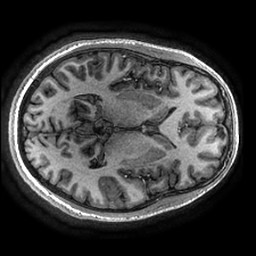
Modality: T1w
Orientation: axial
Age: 24
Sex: male
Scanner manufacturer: ge
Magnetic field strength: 3 T
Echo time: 0.002736 s